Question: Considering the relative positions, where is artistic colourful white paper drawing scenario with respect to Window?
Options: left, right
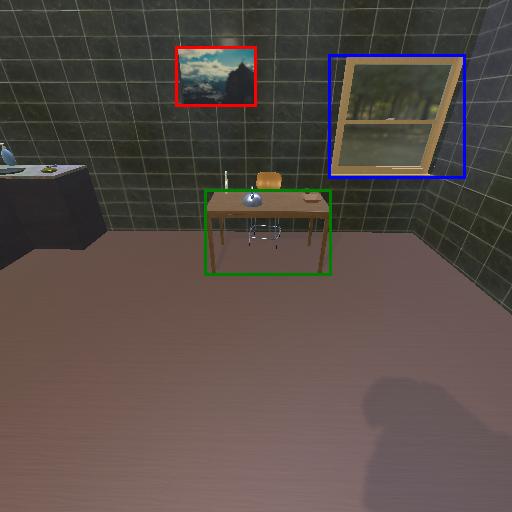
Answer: left